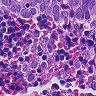
Metastatic tissue present: yes